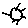
Label: sun